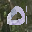
Label: 0